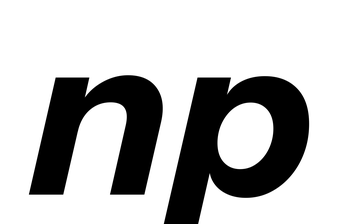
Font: InstrumentSans-Italic_Bold_Italic